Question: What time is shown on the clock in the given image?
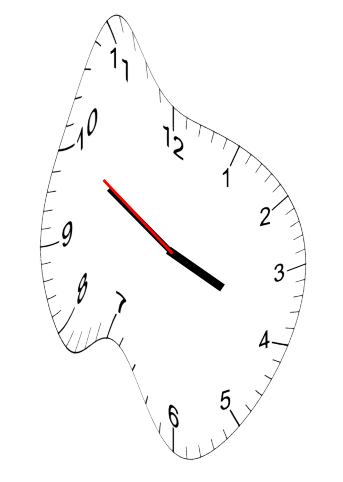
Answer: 03:49:50